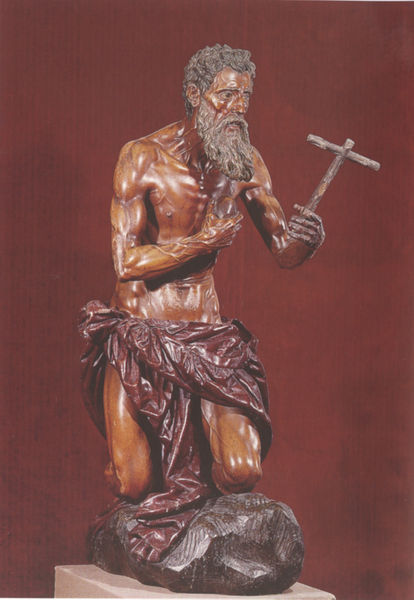
Titel: Hl. Hieronymus
Künstler: Juan Martínez Montañés
Standort: Sevilla, Santiponce, Monasterio de S. Isidoro del Campo (EU - E - Andalusien)
Schlagwörter: kopf, mann, nackt, braun, rot, tuch, bart, arme, mensch, stein, schauen, figur, haare, locke, locken, skulptur, beine, fels, muskeln, nabel, faltenwurf, knie, foto, lendentuch, kreuz, knien, gebet, leid, muskel, schmerz, kniend, adern, heiliger